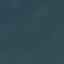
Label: SeaLake